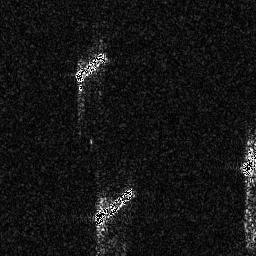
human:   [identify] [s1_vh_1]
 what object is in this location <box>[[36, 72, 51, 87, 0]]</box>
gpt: <ref>1 medium ship at the bottom</ref>